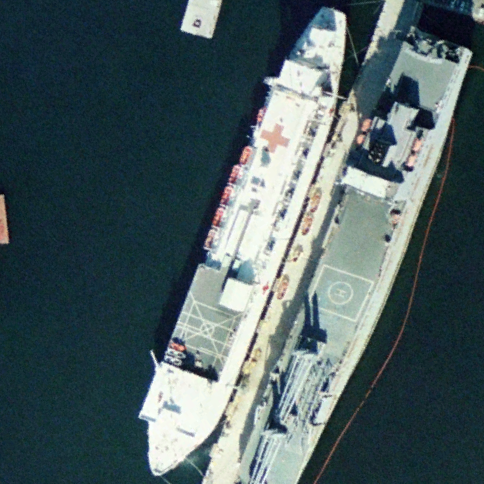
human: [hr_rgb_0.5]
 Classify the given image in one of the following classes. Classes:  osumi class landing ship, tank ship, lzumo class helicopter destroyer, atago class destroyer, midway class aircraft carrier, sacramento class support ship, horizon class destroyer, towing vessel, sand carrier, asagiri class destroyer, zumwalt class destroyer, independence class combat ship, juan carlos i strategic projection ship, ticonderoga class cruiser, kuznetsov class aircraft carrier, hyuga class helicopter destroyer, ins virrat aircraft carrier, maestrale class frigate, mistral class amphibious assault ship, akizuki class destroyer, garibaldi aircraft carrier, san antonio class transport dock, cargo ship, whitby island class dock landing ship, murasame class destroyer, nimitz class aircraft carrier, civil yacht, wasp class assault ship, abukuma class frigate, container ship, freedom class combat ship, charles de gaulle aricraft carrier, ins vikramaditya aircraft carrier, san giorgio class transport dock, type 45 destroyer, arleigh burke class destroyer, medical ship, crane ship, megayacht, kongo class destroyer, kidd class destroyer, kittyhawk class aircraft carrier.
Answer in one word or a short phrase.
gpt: Medical ship